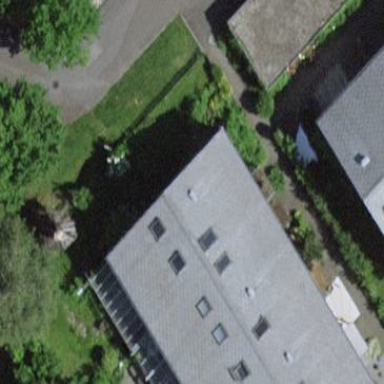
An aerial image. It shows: Terrace building.